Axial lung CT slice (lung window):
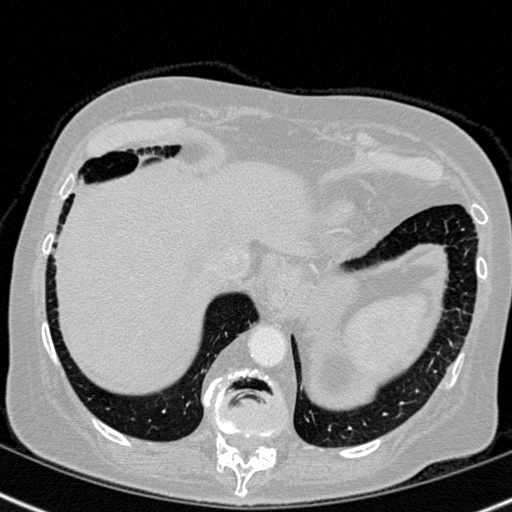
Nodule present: no